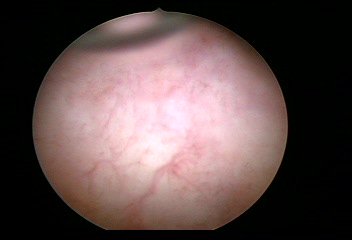
Modality: WLC
Class: Foreign bodies
Subclass: AirBubble
Bladder cancer association: No
Annotated structures: Air bubble